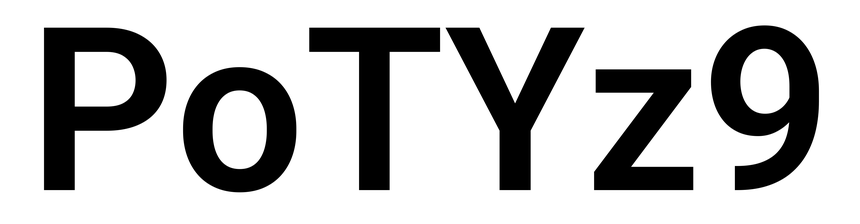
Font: Roboto_SemiBold